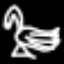
Label: leaf